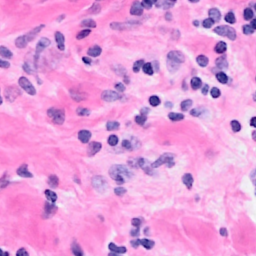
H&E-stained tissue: Breast